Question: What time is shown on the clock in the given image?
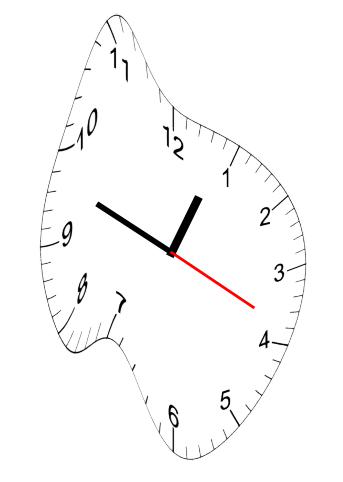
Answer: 12:48:19